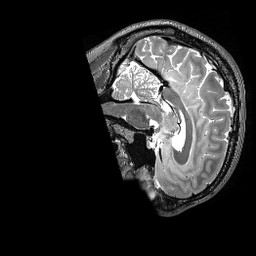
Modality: T2w
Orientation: sagittal
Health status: healthy
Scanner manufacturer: siemens
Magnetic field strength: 3 T
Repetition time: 3.2 s
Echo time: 0.565 s